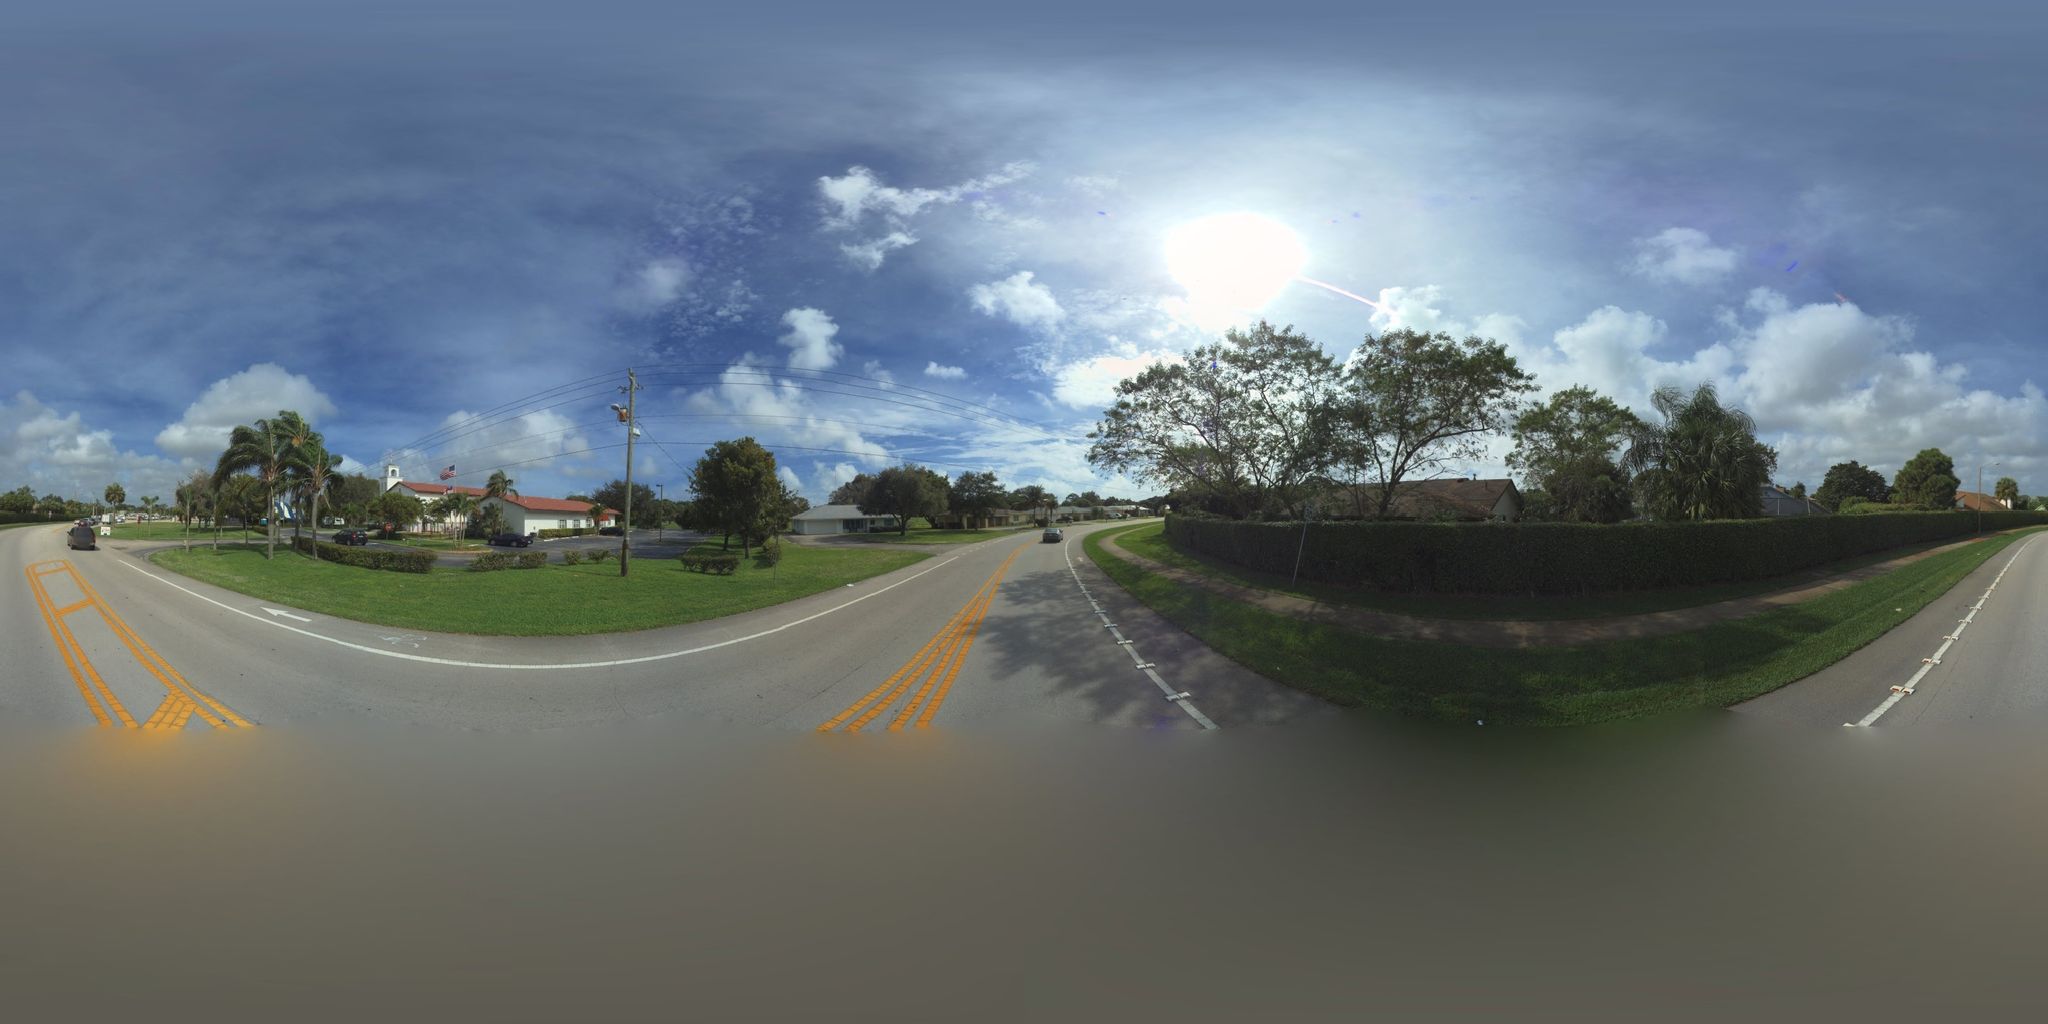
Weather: clear
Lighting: day
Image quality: slightly poor
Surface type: driving surface
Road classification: tertiary
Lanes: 2
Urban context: urban centre
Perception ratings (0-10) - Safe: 3.73, Lively: 2.68, Beautiful: 9.05, Boring: 2.95, Depressing: 4.3, Wealthy: 3.77